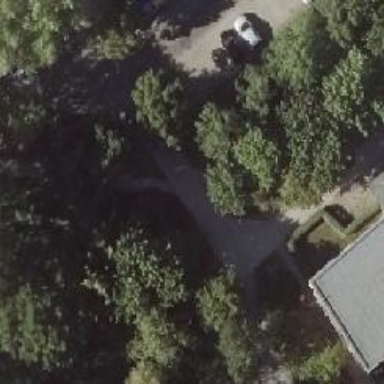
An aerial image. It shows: Compacted footway.